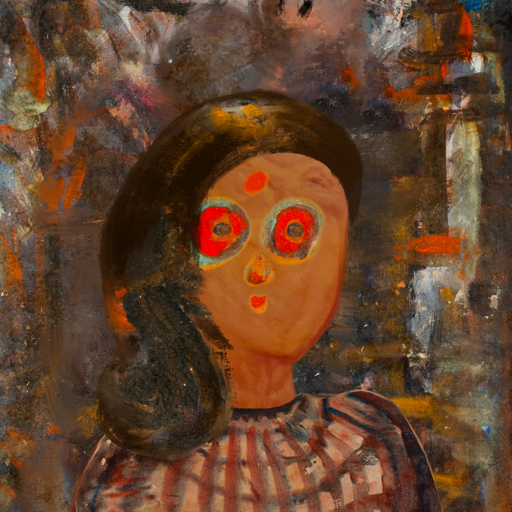
Background: GypsyQueen, Head And Neck Front: Pious_Lady, Face Front: Sisters, Bust: Orphan, Hair Front: Gypsy_Queen, Head Accessory: Blank, Second Necklace: Blank, Necklace: Blank, Baby: Blank